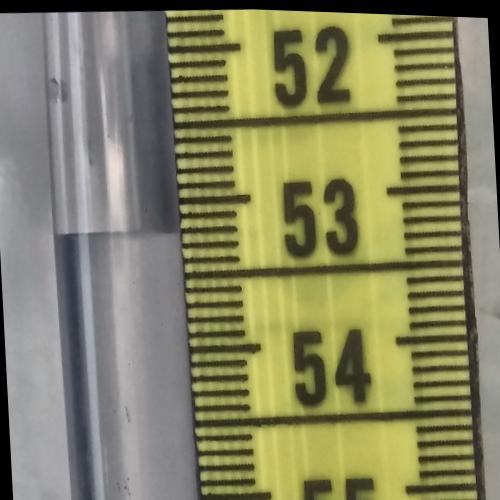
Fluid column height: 53.2 cm